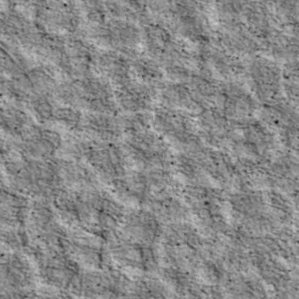
Label: non_frost